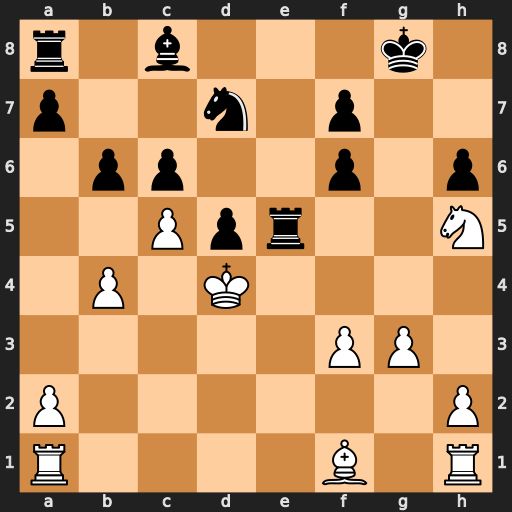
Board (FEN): r1b3k1/p2n1p2/1pp2p1p/2Ppr2N/1P1K4/5PP1/P6P/R4B1R
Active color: w
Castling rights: -
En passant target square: -
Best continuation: Nxf6+ Nxf6 Kxe5